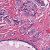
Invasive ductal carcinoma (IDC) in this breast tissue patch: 0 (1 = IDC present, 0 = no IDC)